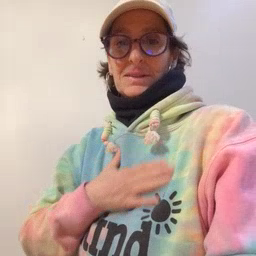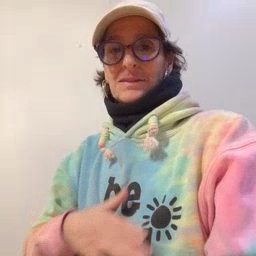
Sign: please